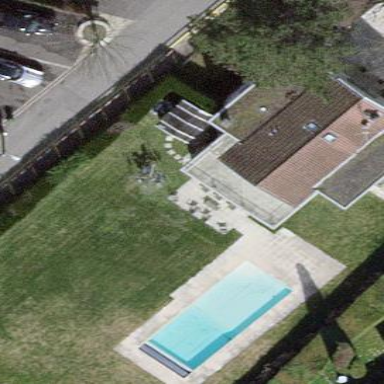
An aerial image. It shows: Garden enclosed by fence.